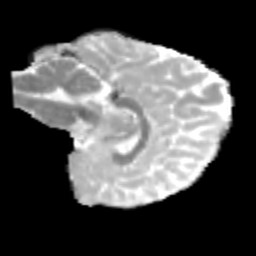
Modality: MD
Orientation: sagittal
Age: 10
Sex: male
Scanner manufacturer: siemens
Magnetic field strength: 3 T
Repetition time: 3.8 s
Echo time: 0.07 s